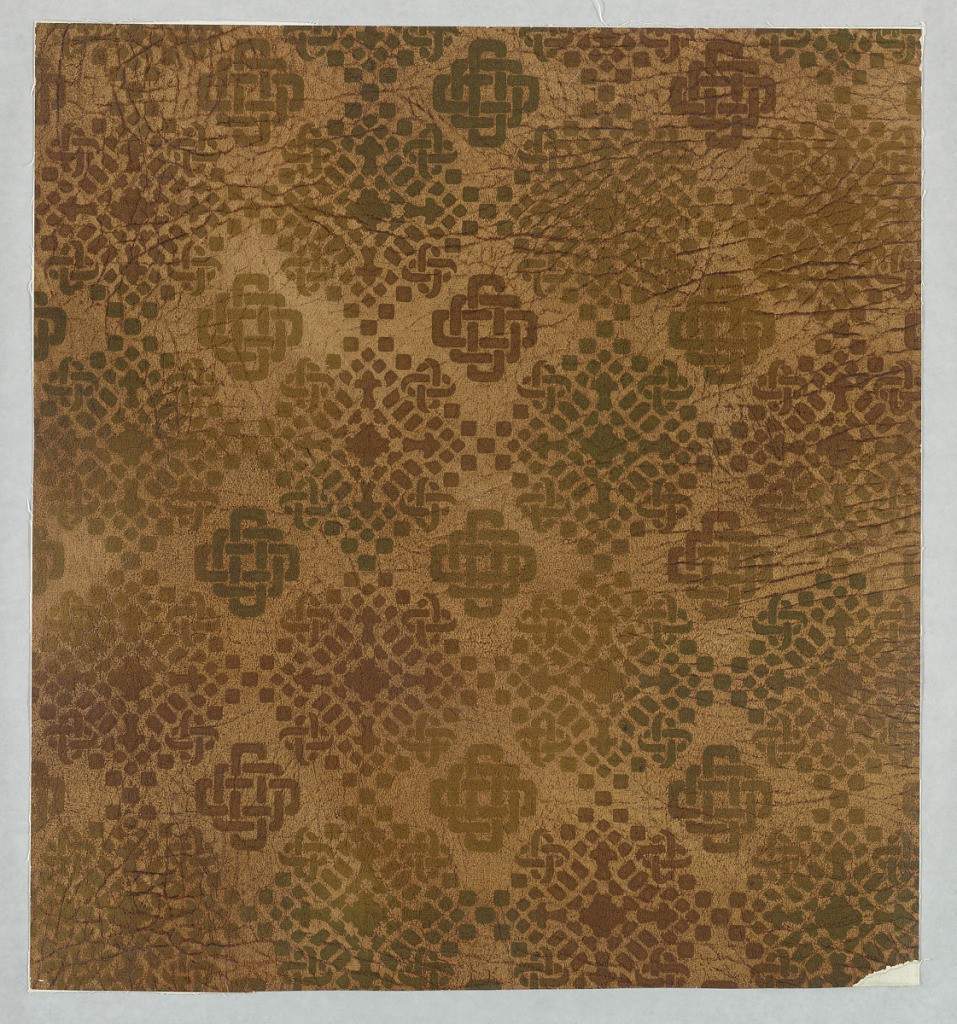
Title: Sidewall
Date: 1920
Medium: Block-printed, embossed
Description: Medium sized diamond shaped motifs of geometric design of small broken lines in greens and browns. Between are smaller diamond shaped motifs of interlaced geometric borders also in greens and browns on tan field. Field is embossed to simulate grained leather. Entire paper is antiqued by hand. The effect is that of stencil work.